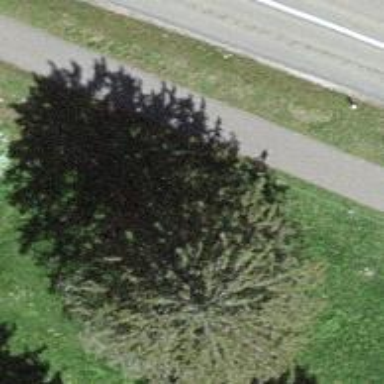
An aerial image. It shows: Beautiful tree in nature.